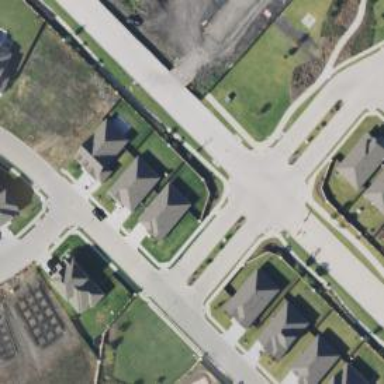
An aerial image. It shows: Footway crossing.